Question: I have a <URL> where I'm trying to fix the hover menu, which you can see doesn't hovers correctly and rollover's the border of each menu. as well as the last menu "CONTACT" when hovered doesn't fits the whole space or we can say it doesn't roll over with full space when hovered.
Image of the problem :

How to solve this?
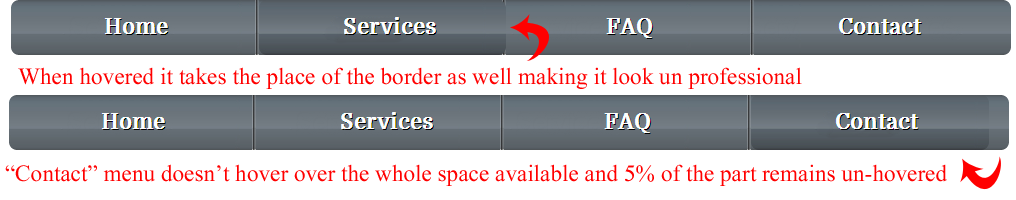
Answer: Hi ther is your new part of css
'''
#access {
clear: both;
display: block;
float: left;
margin: 0 auto 6px;
width: 90%;
margin-left: 40px;
height: 55px;
border-radius: 8px;
}
#access ul {
font-size: 21px;
list-style: none;
margin: 0 0 0 -0.5em;
padding-left: 0;
border-radius: 8px;
text-shadow: 1px 1px #000;
padding: 0;
height: 55px;
display: block;
width: 100%;
margin: 0;
background-image: url('background-image.png');
}
#access li {
float: left;
position: relative;
border-style: solid;
width: 25% !important;
background-image: url('border-left-image.png');
background-position: right;
background-repeat: no-repeat;
display: block;
}
'''
In <URL>
'''
#access li:last-of-type, li#menu-item-31{
border-right: none !important;
width:24% !important;
background-image:none;
}
#access li:hover:last-of-type, li#menu-item-31{
border-right: none !important;
width:24% !important;
background-image:none;
}
'''
Add to your css:
'''
#menu-item-31 a {
width: 100%;
}
'''